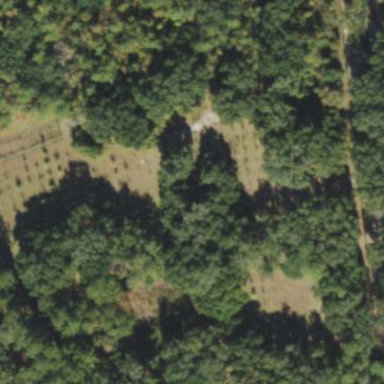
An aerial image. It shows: Plant nursery specializing in trees.